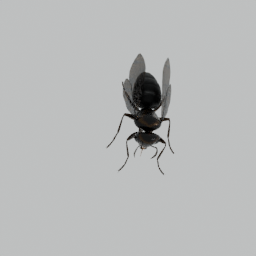
Label: animals